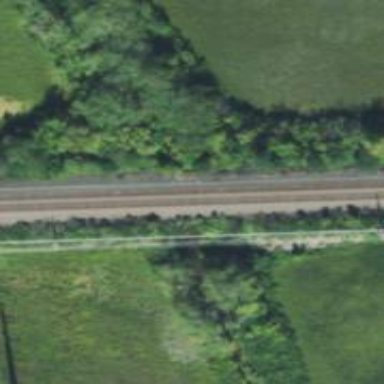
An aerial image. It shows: Railway track.